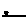
Label: line